Field crop: maize
Growth stage: 2
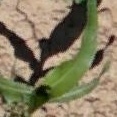
Species: maize